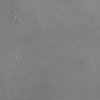
Atmospheric dust classification: not_dusty